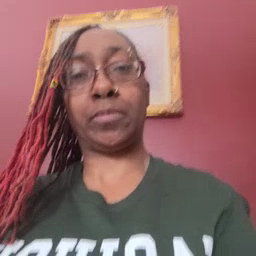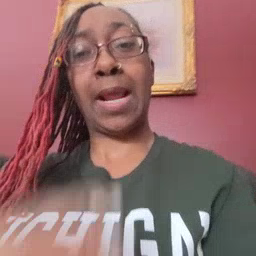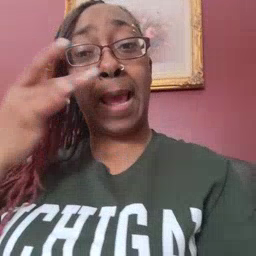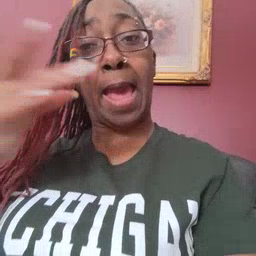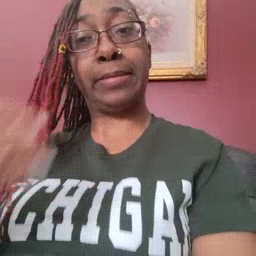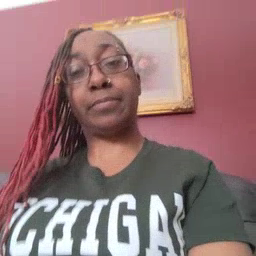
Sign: cat